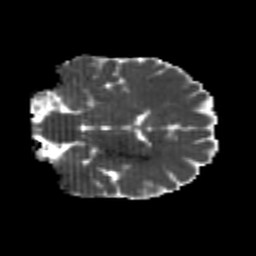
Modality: MD
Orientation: coronal
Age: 24
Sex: male
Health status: healthy
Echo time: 0.074 s